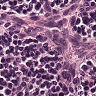
Metastatic tissue present: no